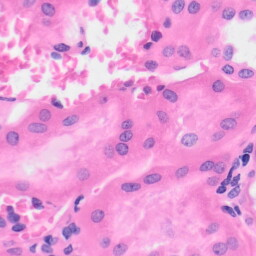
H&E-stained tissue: Kidney